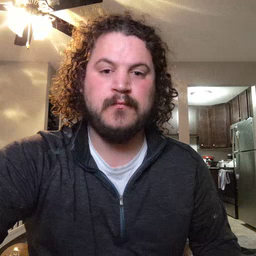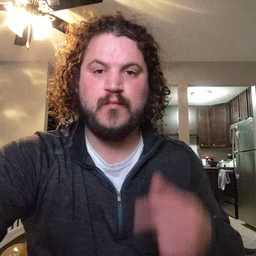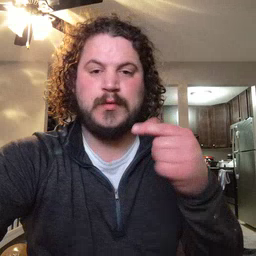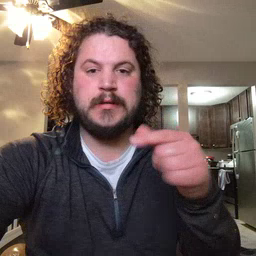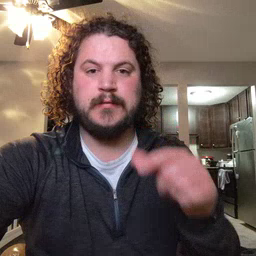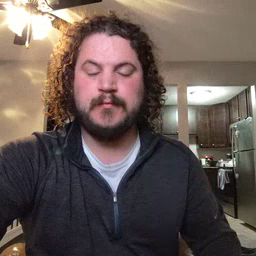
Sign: green